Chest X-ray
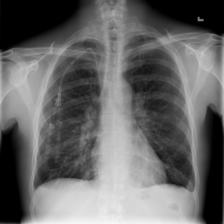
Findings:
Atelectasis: negative
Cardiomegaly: negative
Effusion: positive
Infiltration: positive
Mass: negative
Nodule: negative
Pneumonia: negative
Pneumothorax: negative
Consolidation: negative
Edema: negative
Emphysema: negative
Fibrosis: negative
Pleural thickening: negative
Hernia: negative